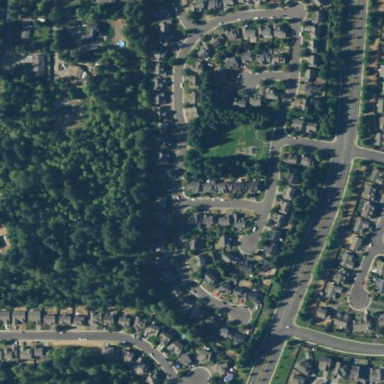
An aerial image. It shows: Residential area in neighborhood consisting of single-family homes.